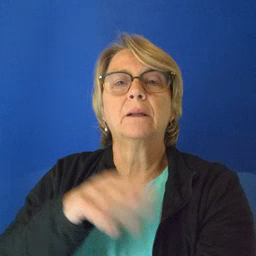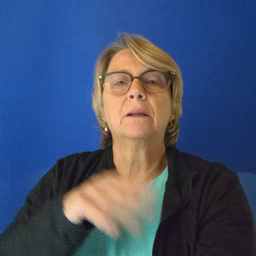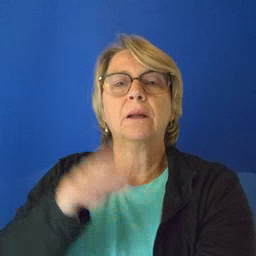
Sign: pig